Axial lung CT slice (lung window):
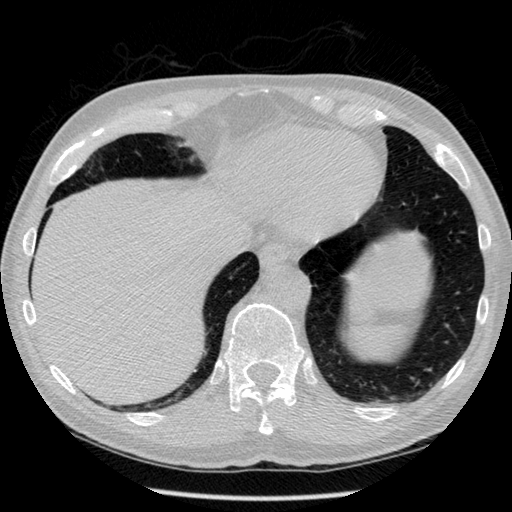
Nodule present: no